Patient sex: F
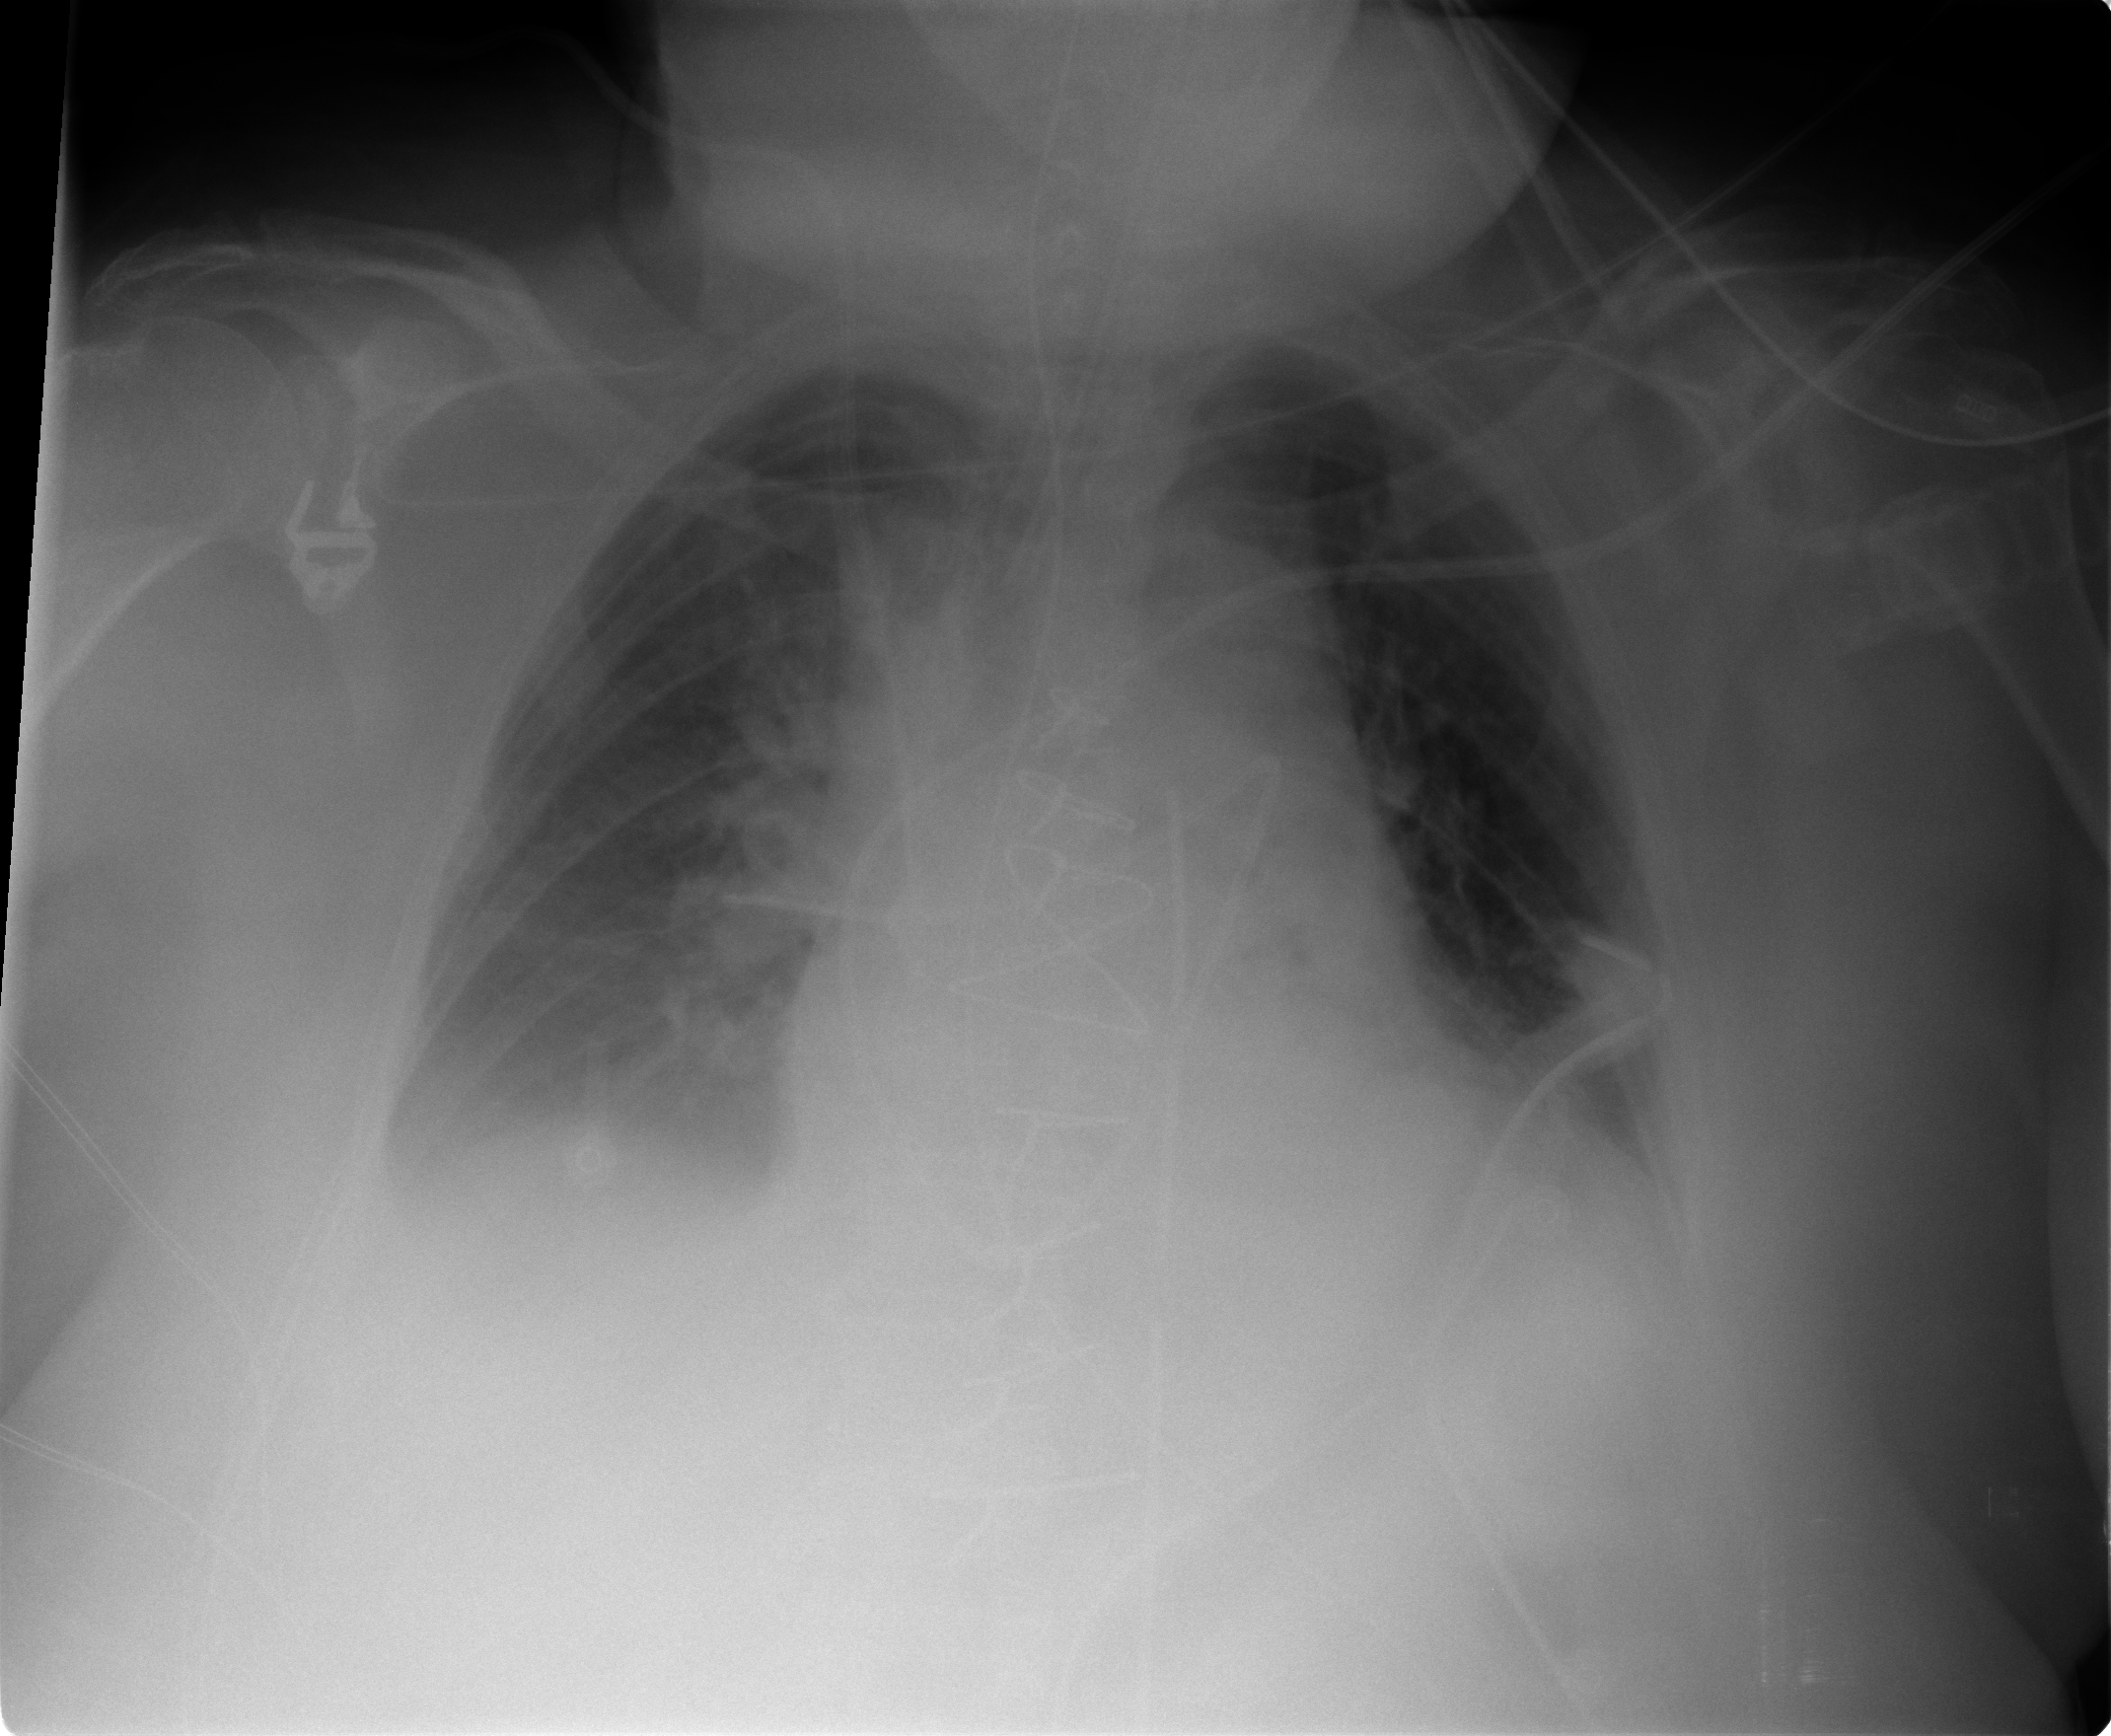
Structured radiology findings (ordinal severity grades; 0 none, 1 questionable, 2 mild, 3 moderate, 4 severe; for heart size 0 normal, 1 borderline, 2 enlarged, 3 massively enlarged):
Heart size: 2
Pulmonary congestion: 3
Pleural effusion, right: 2
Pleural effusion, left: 1
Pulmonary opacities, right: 0
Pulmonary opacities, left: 0
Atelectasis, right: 1
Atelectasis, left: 1